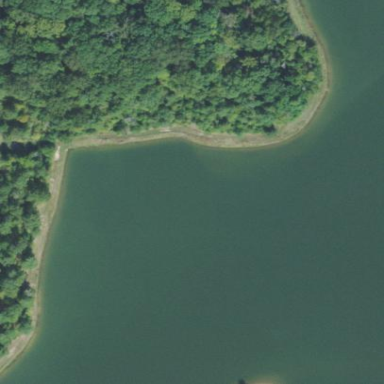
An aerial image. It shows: Beautiful lake surrounded by nature.